Question: I made this as simple as I can in code. I am using asmack library for android in version 8-0.8.3.
My code:
'''
package info.zajacmp3.servercommunication;
import org.jivesoftware.smack.Connection;
import org.jivesoftware.smack.XMPPConnection;
import org.jivesoftware.smack.XMPPException;
import android.app.Service;
import android.content.Intent;
import android.os.IBinder;
public class XmppService extends Service{
public void xmppService() throws XMPPException {
Connection conn1 = new XMPPConnection("jabber.org");
conn1.connect();
}
@Override
public void onCreate(){
//TODO:actions to perform when service is created
try {
xmppService();
} catch (XMPPException e) {
// TODO Auto-generated catch block
e.printStackTrace();
}
}
@Override
public IBinder onBind(Intent intent) {
// TODO Replace with service binding
return null;
}
}
'''
It freeze my app and cause me and error: no dns resolver active. There is nothing on the web about it.
I do really hope to get some help or clues.
Also tried like this:
private final static String server_host = "jabber.org";
private final static int SERVER_PORT = 5222;
public void xmppService() throws XMPPException {
'''
ConnectionConfiguration config = new ConnectionConfiguration( server_host, SERVER_PORT);
XMPPConnection m_connection = new XMPPConnection(config);
try {
SASLAuthentication.supportSASLMechanism("PLAIN");
config.setSASLAuthenticationEnabled(true);
m_connection.connect();
Roster.setDefaultSubscriptionMode(Roster.SubscriptionMode.manual);
} catch (XMPPException e) {
e.printStackTrace();
}
'''
}
@UPDATE:
Using smack library instead of asmack gets me the same problem.
I get no error log, but after disconnecting debugger I get:

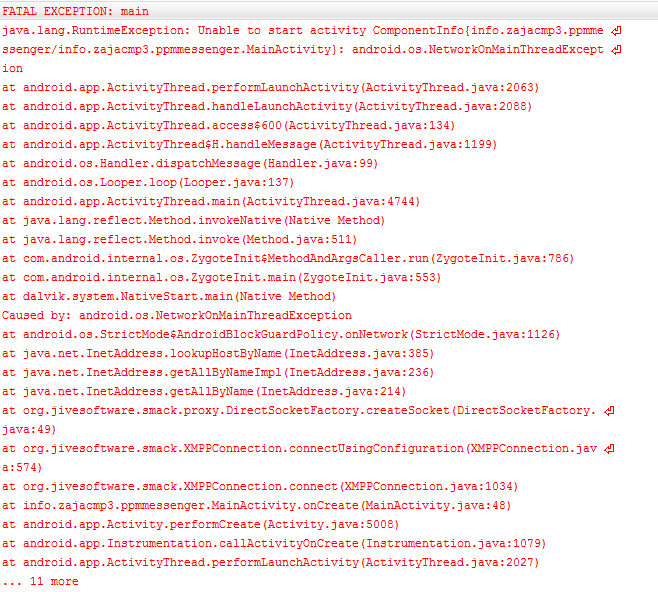
Answer: I recommend using Smack instead of aSmack. Asmack is a patched and enhanced version of Smack and aSmack is somewhat dead. In Smack code refactoring is done, added some new methods and refactored DNS classes.
See this <URL>
After seeing your error log it seems to be the problem of
Use AsyncTask which makes your network call on different thread(in background) rather than on app's main thread.
Move your code to AsynTask:-
'''
private class ConnectToXmpp extends AsyncTask<Void, Void, Void> {
@Override
protected Void doInBackground(Void... params) {
ConnectionConfiguration config = new ConnectionConfiguration( server_host, SERVER_PORT);
XMPPConnection m_connection = new XMPPConnection(config);
try {
SASLAuthentication.supportSASLMechanism("PLAIN");
config.setSASLAuthenticationEnabled(true);
m_connection.connect();
Roster.setDefaultSubscriptionMode(Roster.SubscriptionMode.manual);
} catch (XMPPException e) {
e.printStackTrace();
}
return null;
}
@Override
protected void onPostExecute(Void result) {
}
}
'''
And now you can execute your AsyncTask:-
'''
new ConnectToXmpp().execute();
'''
With this your network call will be made in background in different thread.
See this <URL>